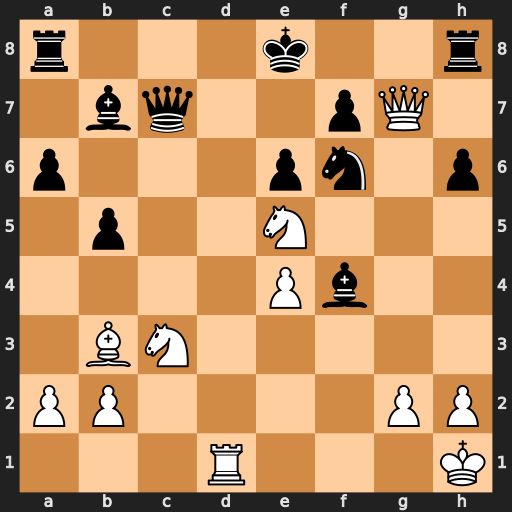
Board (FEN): r3k2r/1bq2pQ1/p3pn1p/1p2N3/4Pb2/1BN5/PP4PP/3R3K
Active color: w
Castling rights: kq
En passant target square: -
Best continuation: Qxh8+ Ke7 Ng6+ fxg6 Qg7+ Ke8 Qxf6